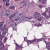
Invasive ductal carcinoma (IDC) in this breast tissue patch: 1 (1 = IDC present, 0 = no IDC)